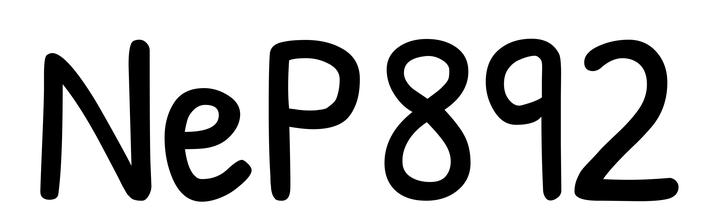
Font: PatrickHand-Regular